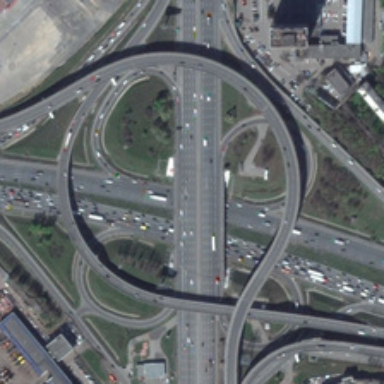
Many of the curved and straight highways intersect .